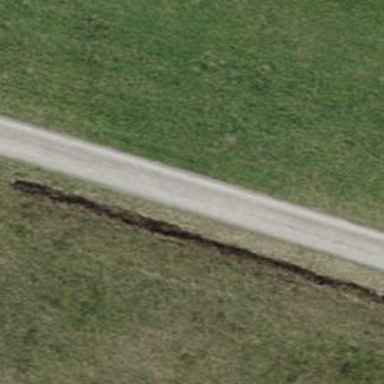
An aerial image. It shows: Track with fine gravel surface of grade2.